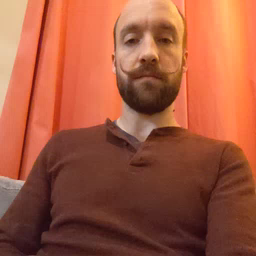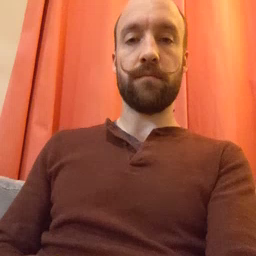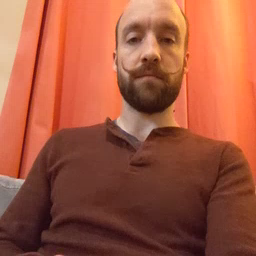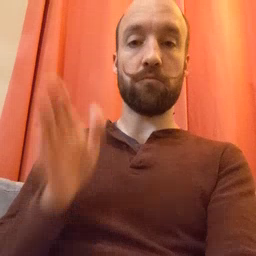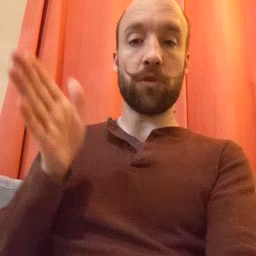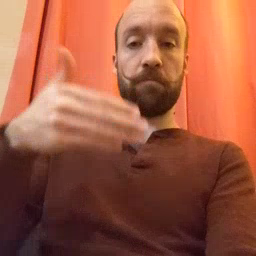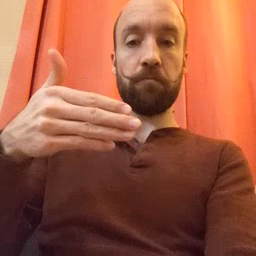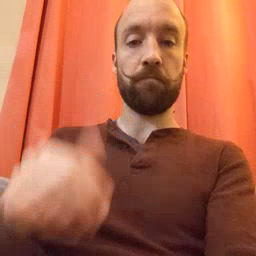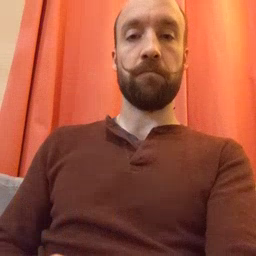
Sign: room